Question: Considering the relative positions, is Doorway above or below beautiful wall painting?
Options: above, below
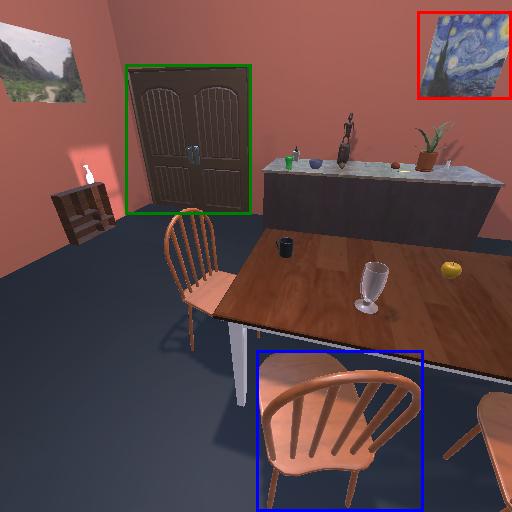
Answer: above